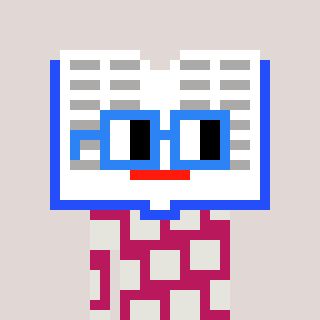
a pixel art character with square blue glasses, a dictionary-shaped head and a darkpink-colored body on a warm background